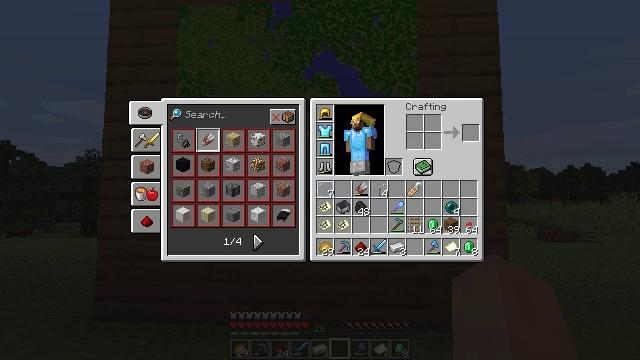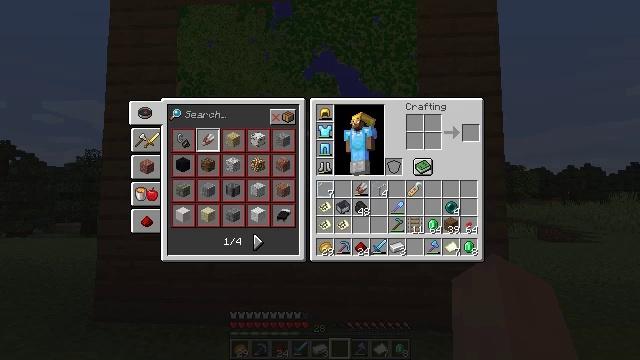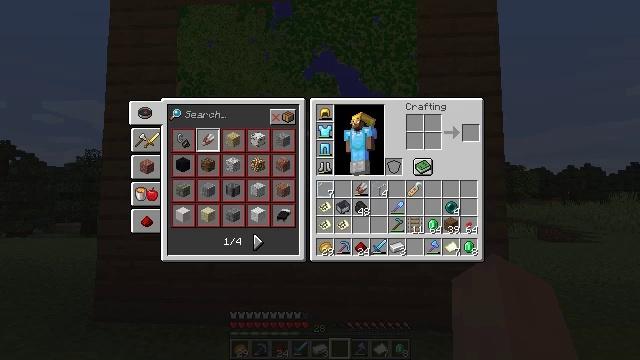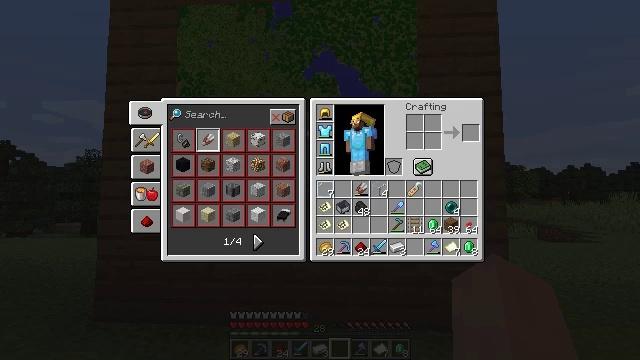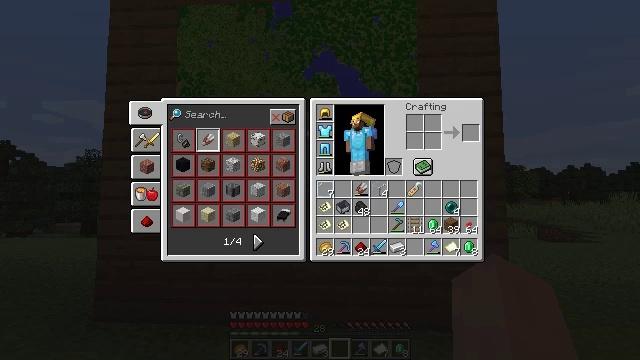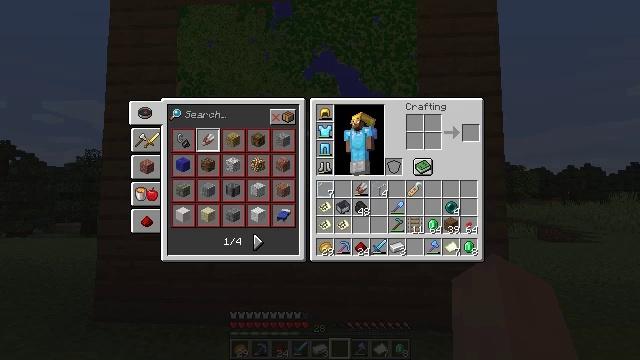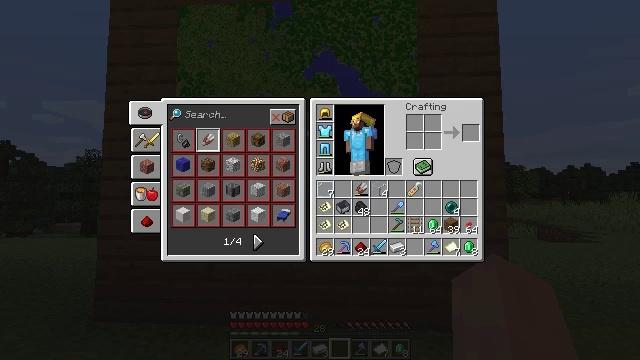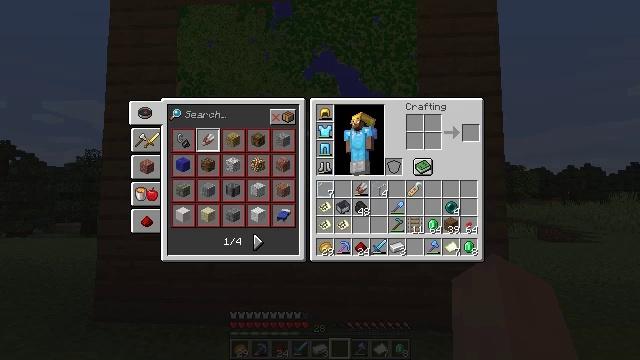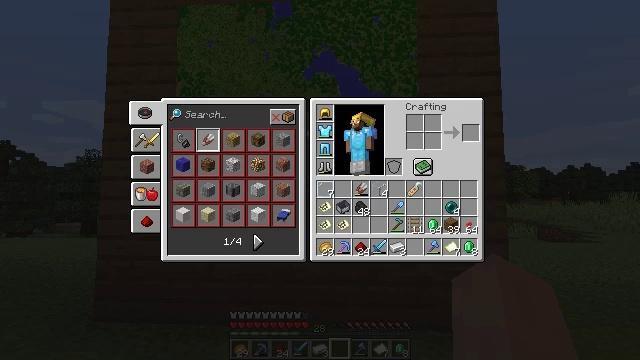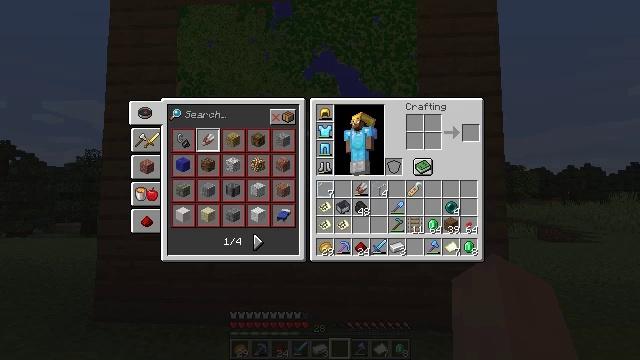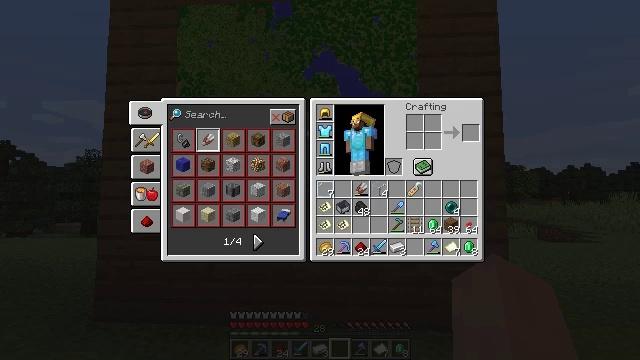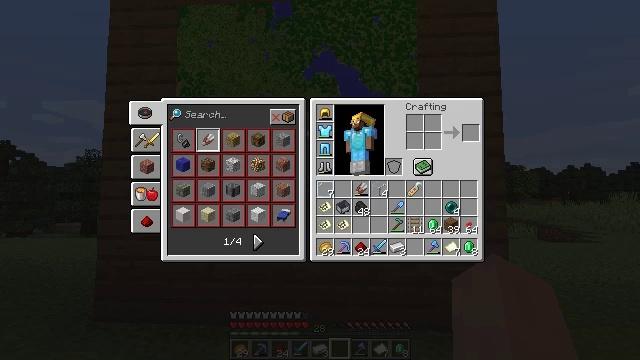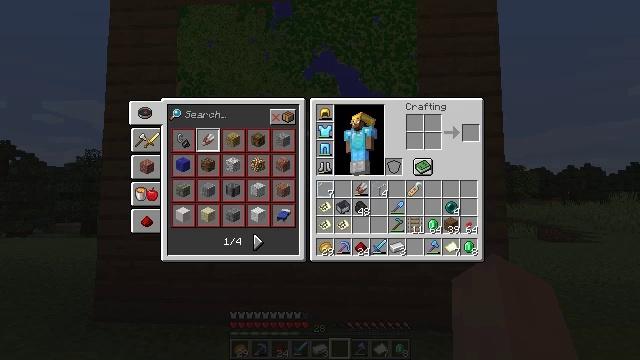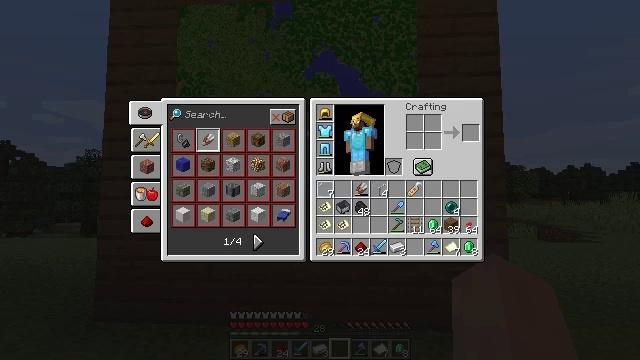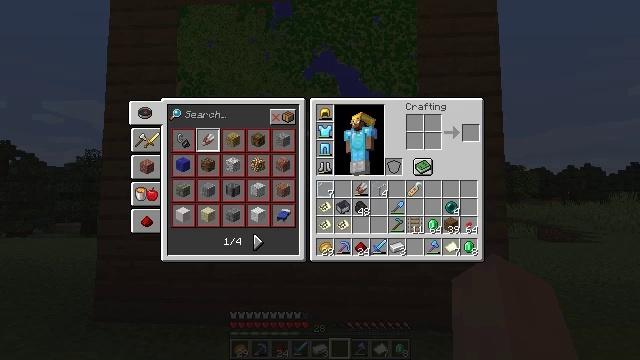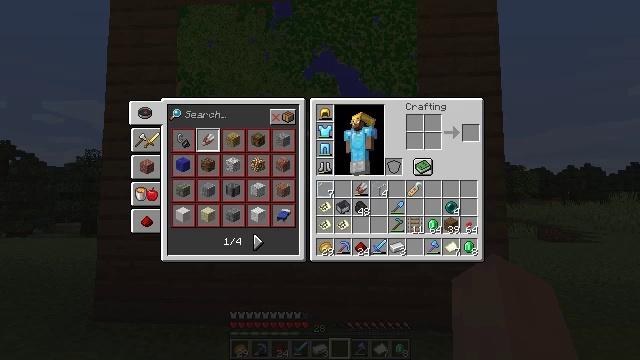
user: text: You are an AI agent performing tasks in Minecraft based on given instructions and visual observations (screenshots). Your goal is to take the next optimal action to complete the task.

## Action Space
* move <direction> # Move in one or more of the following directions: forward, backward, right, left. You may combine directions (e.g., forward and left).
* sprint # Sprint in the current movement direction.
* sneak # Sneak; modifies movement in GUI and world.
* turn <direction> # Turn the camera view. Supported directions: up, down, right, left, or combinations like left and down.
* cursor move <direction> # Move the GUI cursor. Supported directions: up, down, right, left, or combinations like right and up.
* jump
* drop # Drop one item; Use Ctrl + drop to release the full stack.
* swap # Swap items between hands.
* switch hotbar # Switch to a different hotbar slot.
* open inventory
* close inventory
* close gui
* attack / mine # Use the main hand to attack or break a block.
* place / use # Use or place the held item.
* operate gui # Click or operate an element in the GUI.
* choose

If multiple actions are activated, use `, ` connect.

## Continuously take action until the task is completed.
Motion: motion action
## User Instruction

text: Craft an item frame.
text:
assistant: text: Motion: no_op
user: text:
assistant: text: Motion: no_op
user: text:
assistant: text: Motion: no_op
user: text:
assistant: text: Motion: no_op
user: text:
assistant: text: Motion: no_op
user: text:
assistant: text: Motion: no_op
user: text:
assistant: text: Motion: no_op
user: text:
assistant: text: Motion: no_op
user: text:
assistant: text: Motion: no_op
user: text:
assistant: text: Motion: no_op
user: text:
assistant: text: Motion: no_op
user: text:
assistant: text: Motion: no_op
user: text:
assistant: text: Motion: no_op
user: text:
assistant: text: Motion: no_op
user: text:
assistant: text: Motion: no_op
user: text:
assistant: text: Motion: no_op
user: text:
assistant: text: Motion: no_op
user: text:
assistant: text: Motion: no_op
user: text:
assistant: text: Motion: no_op
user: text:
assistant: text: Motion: no_op
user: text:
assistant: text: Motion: no_op
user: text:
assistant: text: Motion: no_op
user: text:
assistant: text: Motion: no_op
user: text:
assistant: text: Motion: no_op
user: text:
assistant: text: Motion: no_op
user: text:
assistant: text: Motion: no_op
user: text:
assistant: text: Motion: no_op
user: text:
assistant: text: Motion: no_op
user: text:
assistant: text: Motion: no_op
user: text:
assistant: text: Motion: no_op